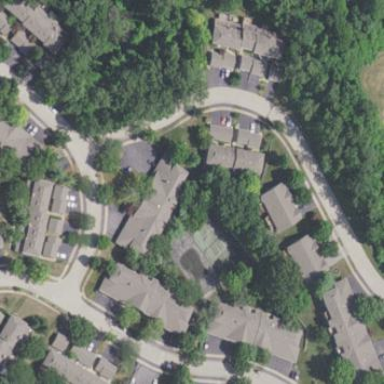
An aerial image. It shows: Sidewalk.